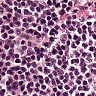
Metastatic tissue present: no